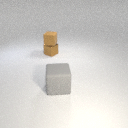
small brown rubber cube above small brown metal cube